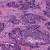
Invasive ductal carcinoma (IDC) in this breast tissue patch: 1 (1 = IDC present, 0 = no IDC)